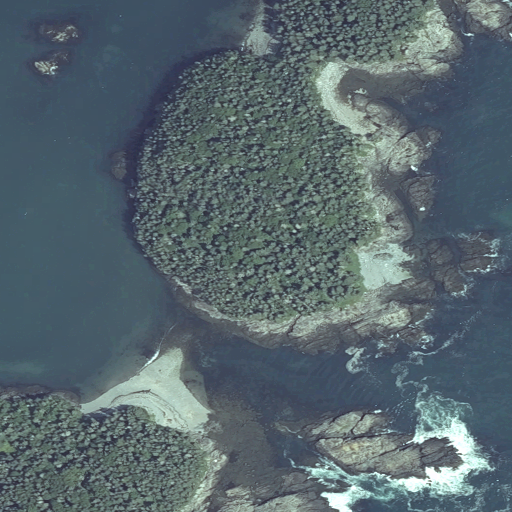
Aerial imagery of island in Maine named Double Shot Island containing open water, herbaceous wetlands, evergreen forest, barren land, and grassland